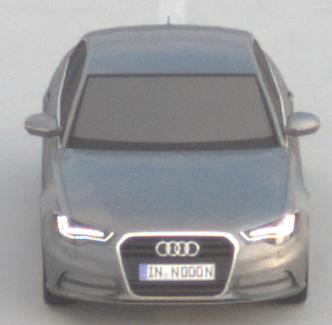
Make: Audi
Model: A6 2.0 TFSI
Detailed model: A6 (C7) Limousine
Model produced from: 2011/10
Model produced until: 2014/09
Doors: 4
Color: gray
Road condition: dry road
Daytime: sunrise or sunset
Contrast: low contrast